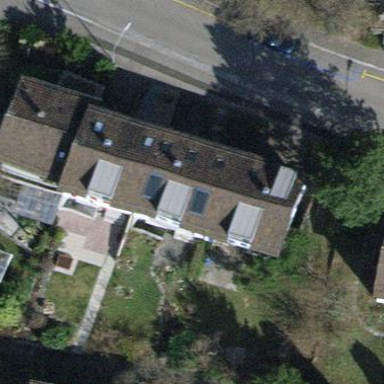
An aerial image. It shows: Terrace building.